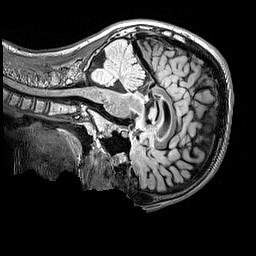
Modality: FLAIR
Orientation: sagittal
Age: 11
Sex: male
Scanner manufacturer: siemens
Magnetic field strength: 3 T
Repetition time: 5 s
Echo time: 0.388 s